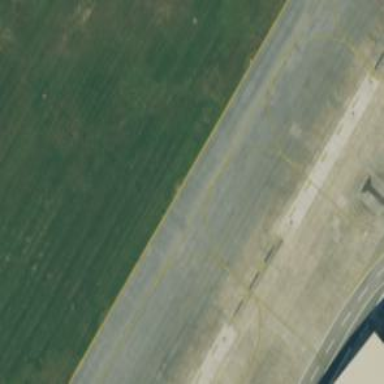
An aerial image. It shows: Image of taxiway at airport.